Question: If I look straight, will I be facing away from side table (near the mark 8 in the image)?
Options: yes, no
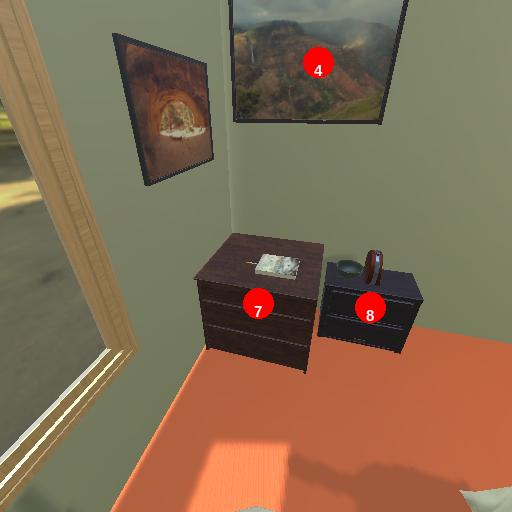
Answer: yes